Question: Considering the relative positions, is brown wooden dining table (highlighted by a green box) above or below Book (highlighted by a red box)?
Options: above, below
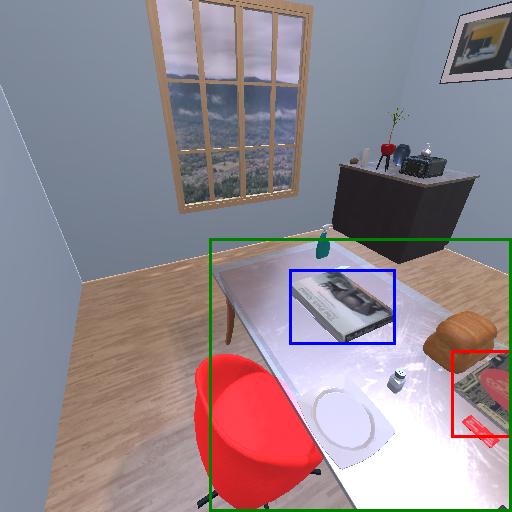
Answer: above